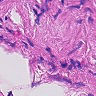
Metastatic tissue present: no